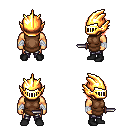
a pixel art fantasy rpg character, male body template, human, tanned skin, brown tunic, metal pants, red pageboy hairstyle, gold helm, white cloth bandages, black shoes, dagger, four views (front, back, left, right), 2x2 character sprite sheet, small pixel art, hard edges, no anti-aliasing